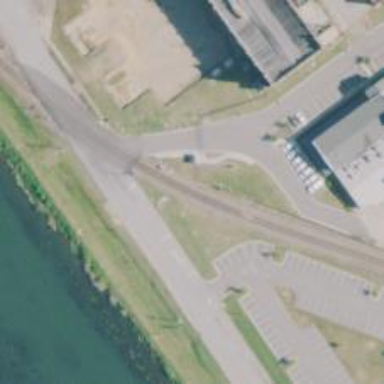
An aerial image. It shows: Railway track.